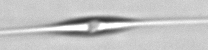
Label: Cylindrotheca